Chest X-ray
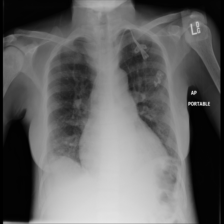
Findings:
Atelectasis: negative
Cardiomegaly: negative
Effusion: negative
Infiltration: negative
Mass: negative
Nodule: negative
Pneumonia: negative
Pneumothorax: negative
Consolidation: negative
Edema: negative
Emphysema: negative
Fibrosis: negative
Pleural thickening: negative
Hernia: negative